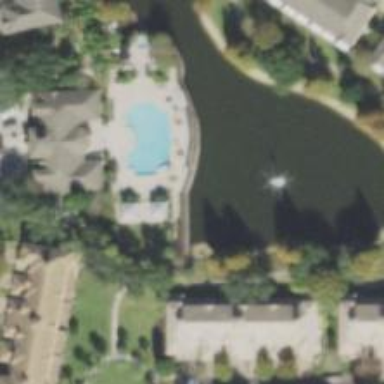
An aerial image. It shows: Swimming pool area designated for leisure and sports activities.